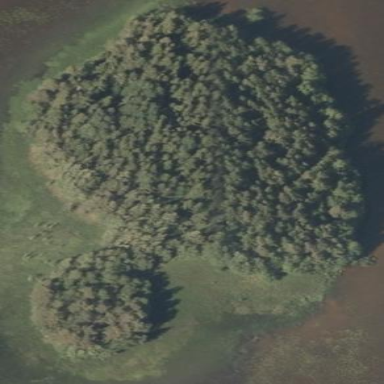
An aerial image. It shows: Forested islet.